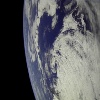
Label: cloud